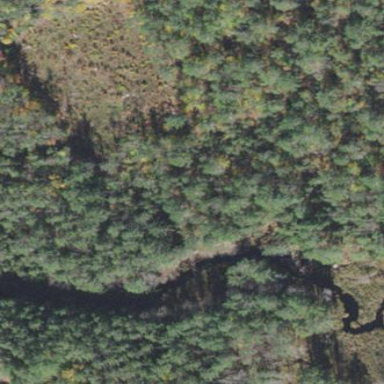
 likely man-made clearing in the landscape."